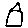
Label: house